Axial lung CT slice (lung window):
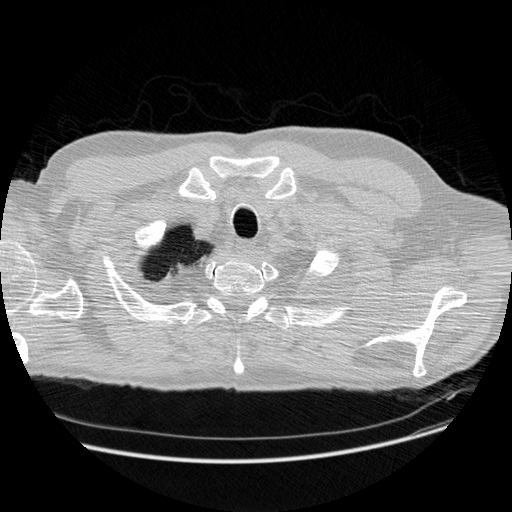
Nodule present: no